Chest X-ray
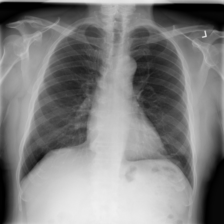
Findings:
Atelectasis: negative
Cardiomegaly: negative
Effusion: negative
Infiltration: negative
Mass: negative
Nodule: negative
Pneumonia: negative
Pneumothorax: negative
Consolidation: negative
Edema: negative
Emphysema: negative
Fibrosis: negative
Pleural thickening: negative
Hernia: negative